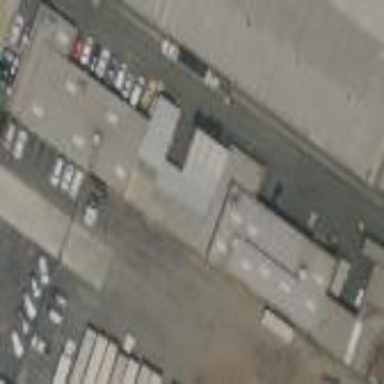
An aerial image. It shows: Industrial building.